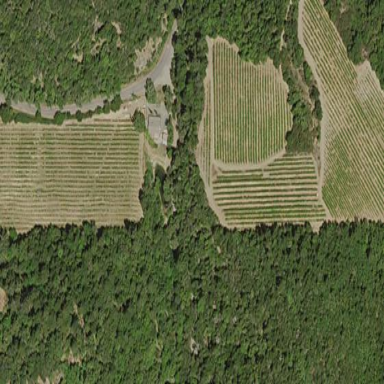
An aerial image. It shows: Vineyard where grapes are grown.